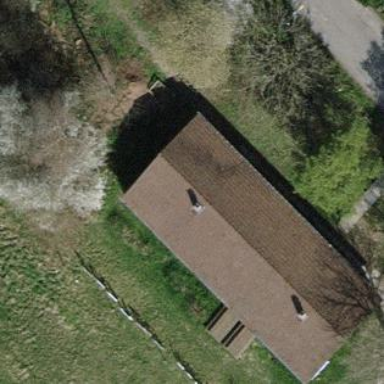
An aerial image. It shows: Hut.